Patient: sex F, age 29
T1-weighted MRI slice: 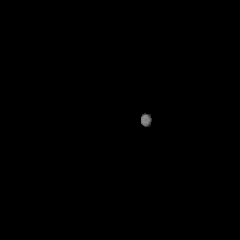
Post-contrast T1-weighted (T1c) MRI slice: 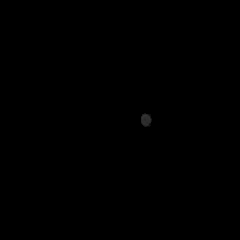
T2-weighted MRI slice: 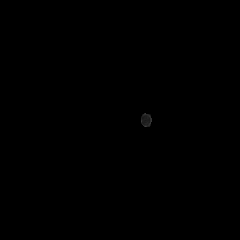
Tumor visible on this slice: no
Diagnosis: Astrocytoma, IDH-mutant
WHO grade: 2